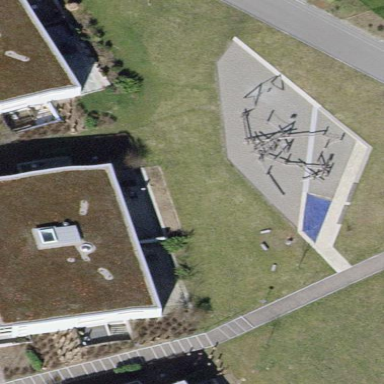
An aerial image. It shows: Playground area for leisure activities on the land.